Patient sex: F
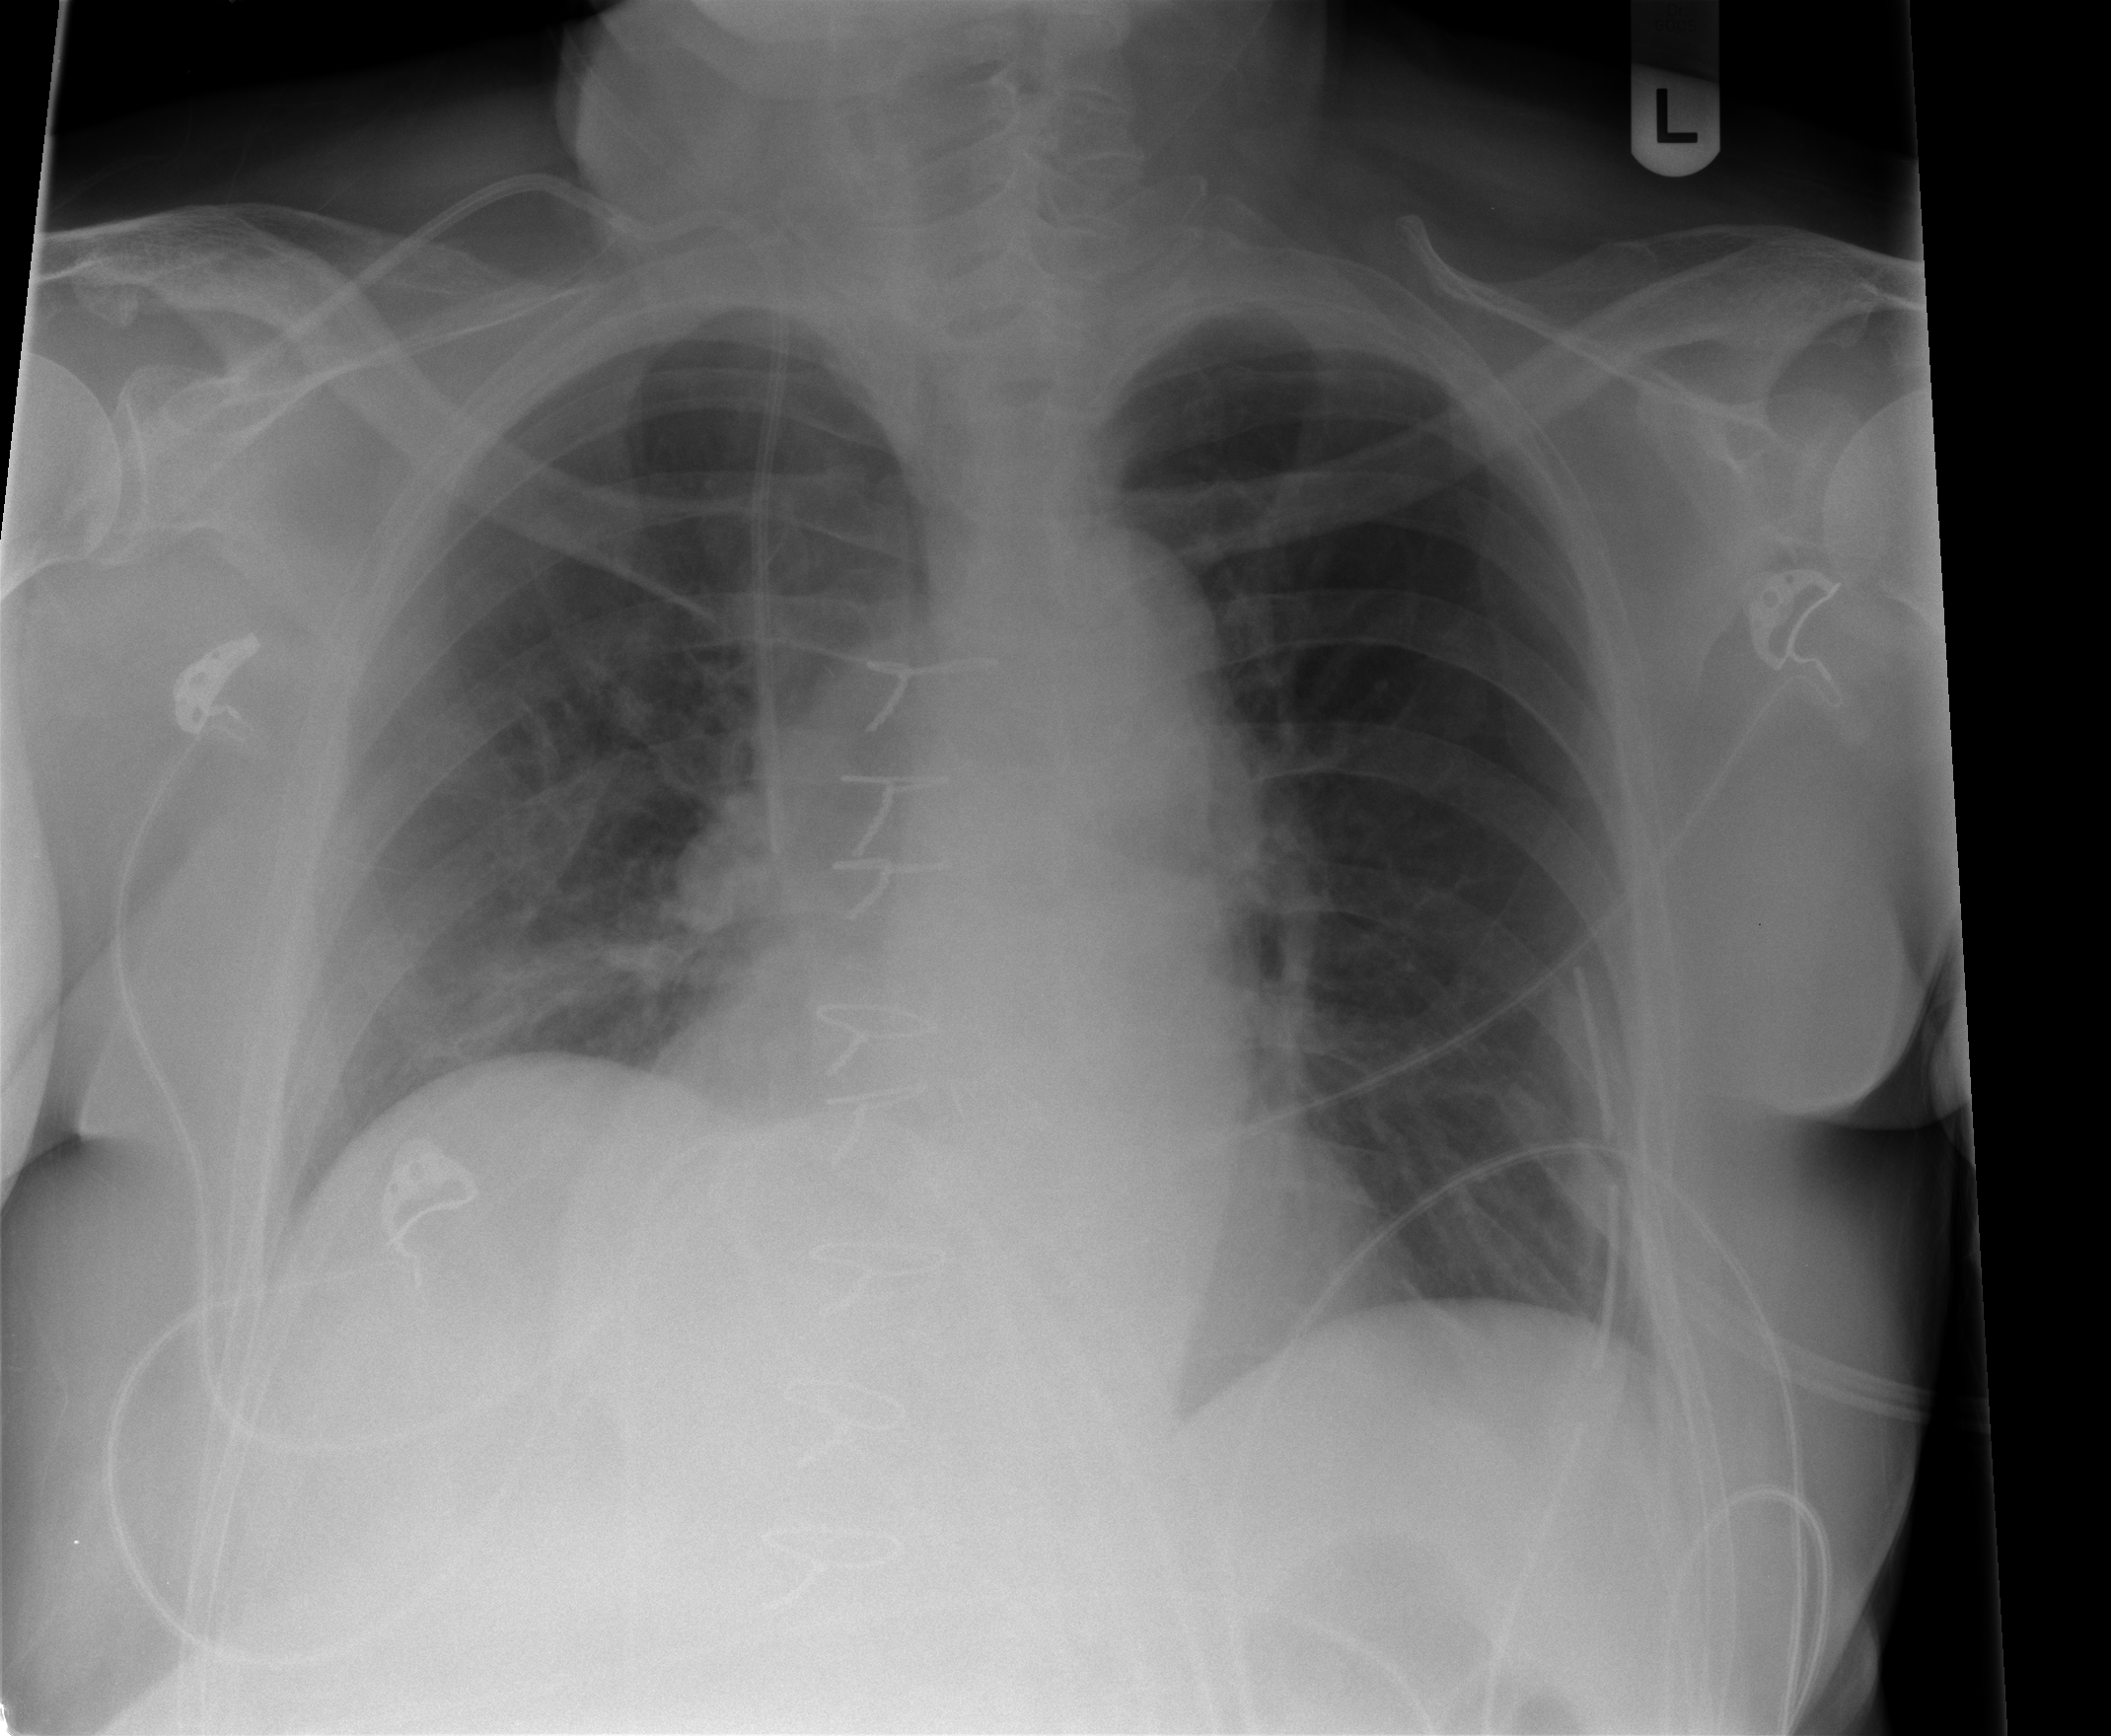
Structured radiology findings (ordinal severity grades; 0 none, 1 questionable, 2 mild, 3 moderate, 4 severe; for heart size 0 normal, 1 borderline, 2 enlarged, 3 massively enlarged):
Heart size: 0
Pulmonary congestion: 0
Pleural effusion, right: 0
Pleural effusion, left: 2
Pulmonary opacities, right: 0
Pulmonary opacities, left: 0
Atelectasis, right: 1
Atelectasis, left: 1